Interaction volume radius: 5 \u00c5
Interaction volume height: 20 \u00c5
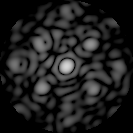
Disorder parameter: 0.6104